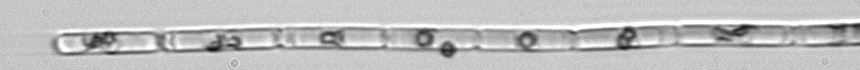
Label: Guinardia_delicatula